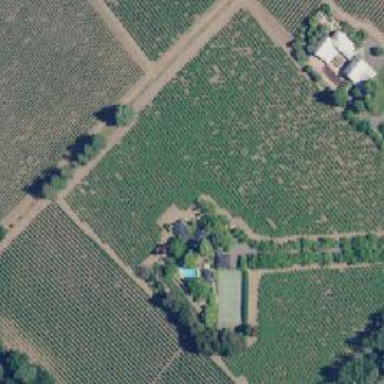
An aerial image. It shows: Vineyard growing grapes.